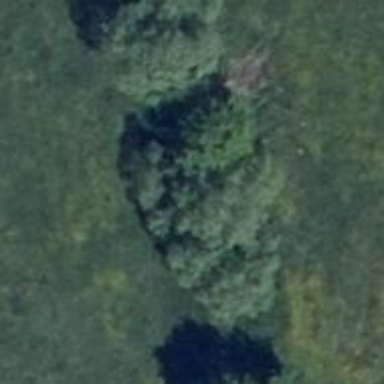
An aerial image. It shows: Deciduous tree with broadleaved leaves.